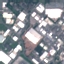
Label: Industrial